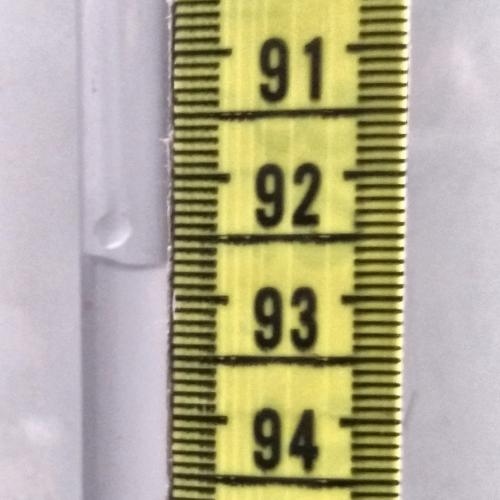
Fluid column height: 92.7 cm